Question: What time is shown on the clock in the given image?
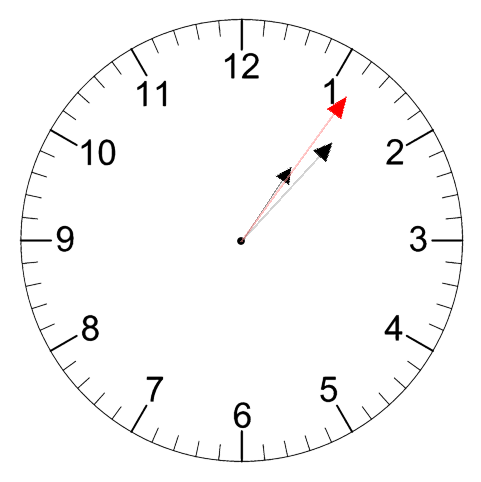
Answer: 01:07:06